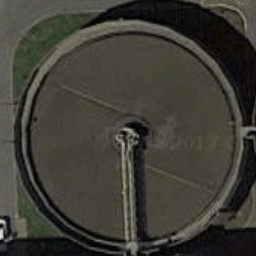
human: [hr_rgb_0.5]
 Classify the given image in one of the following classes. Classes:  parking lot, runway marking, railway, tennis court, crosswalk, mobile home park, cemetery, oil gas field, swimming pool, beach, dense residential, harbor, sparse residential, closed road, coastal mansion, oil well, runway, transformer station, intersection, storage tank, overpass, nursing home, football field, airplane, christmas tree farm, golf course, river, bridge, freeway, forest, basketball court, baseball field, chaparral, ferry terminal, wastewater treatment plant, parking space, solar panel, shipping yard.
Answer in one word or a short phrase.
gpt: wastewater treatment plant